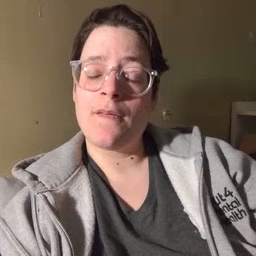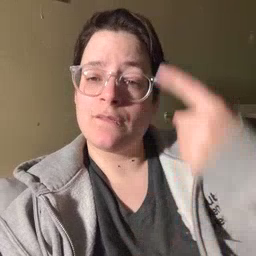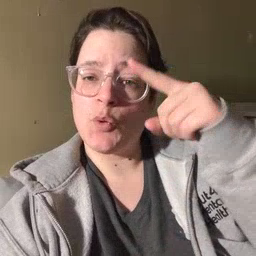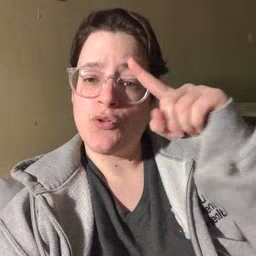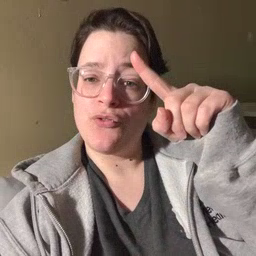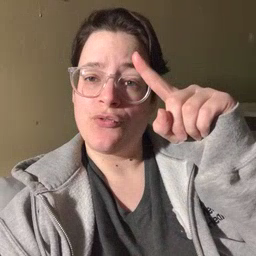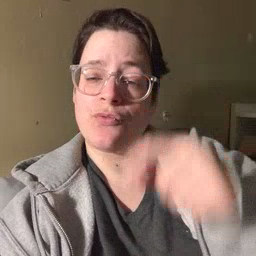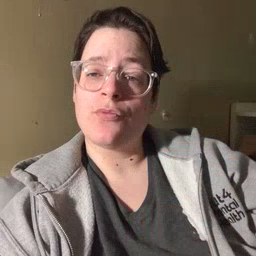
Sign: for